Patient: sex M, age 61
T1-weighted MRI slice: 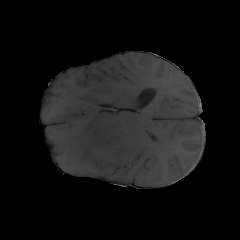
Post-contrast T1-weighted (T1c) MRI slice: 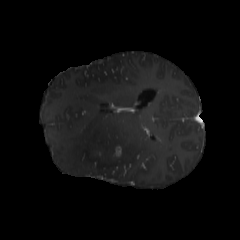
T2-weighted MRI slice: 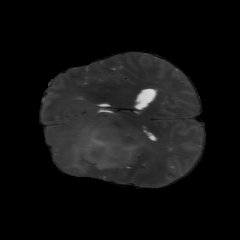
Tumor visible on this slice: yes
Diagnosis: Glioblastoma, IDH-wildtype
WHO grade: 4